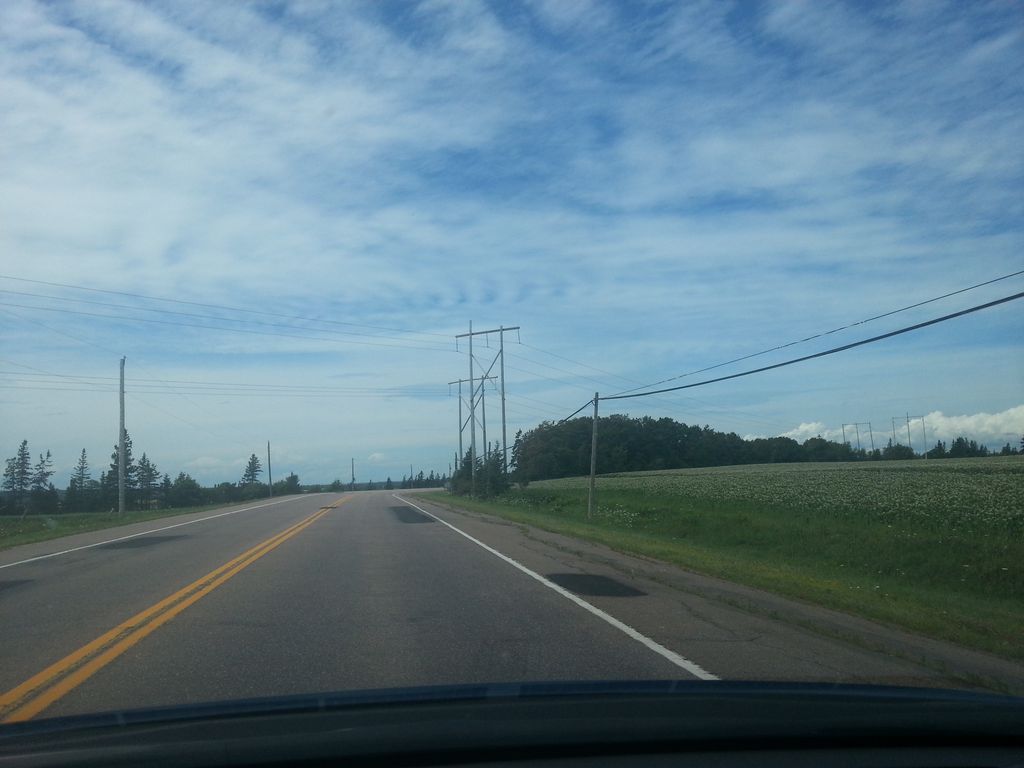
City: charlottetown